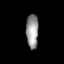
Tissue: lung
Cell type: Others
Senescence score: 0.2347
Nuclear area (px): 410
Mean DAPI intensity: 151.437